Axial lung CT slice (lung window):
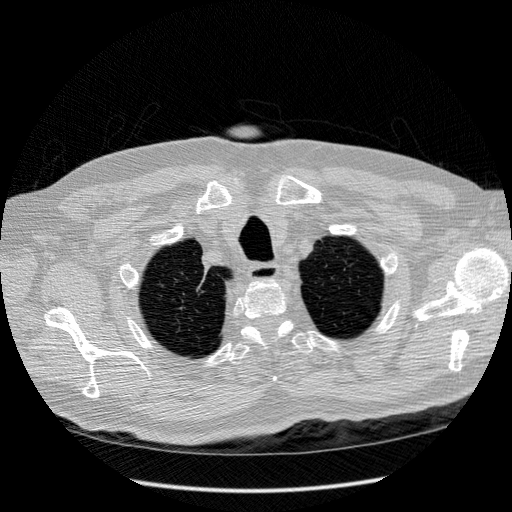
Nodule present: no